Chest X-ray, AP view. Patient: 52 years old, sex M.
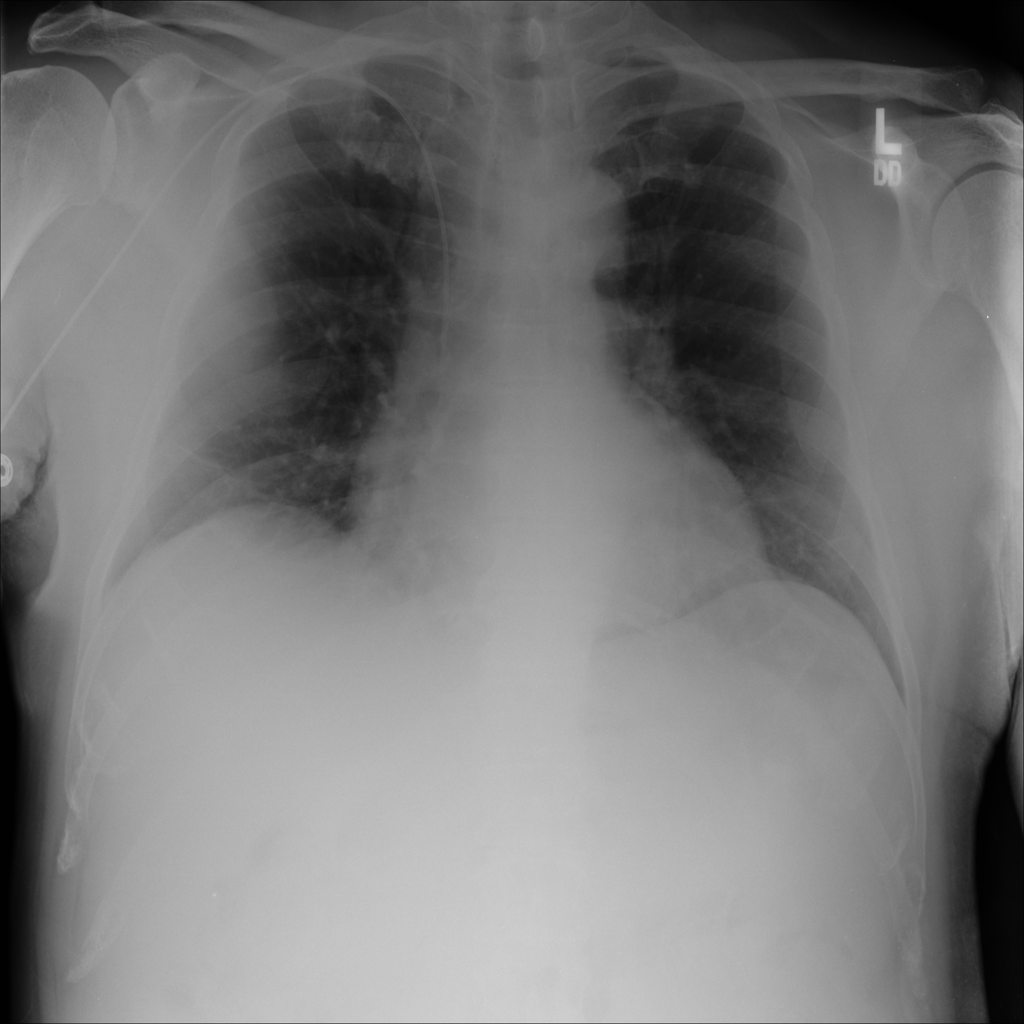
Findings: No Finding